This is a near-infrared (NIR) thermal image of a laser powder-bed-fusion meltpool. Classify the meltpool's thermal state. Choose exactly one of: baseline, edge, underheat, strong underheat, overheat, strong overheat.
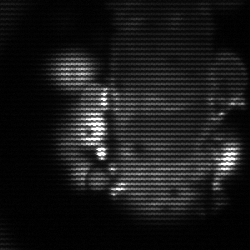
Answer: strong underheat